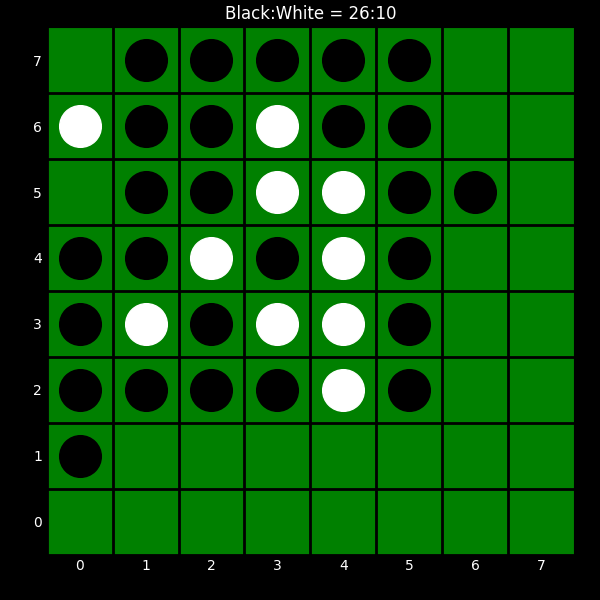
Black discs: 26
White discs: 10